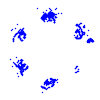
Particle: pion